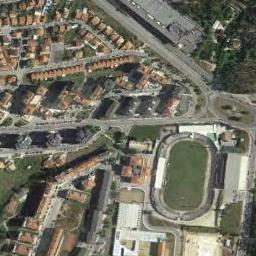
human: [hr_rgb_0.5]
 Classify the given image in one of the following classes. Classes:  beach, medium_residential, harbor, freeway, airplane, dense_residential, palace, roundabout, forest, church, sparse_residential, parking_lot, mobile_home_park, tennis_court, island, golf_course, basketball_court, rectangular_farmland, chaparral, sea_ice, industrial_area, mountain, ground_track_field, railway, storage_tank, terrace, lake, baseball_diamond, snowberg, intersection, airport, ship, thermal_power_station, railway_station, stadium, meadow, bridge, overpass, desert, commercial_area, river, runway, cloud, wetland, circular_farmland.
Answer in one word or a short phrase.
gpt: ground_track_field